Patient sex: F
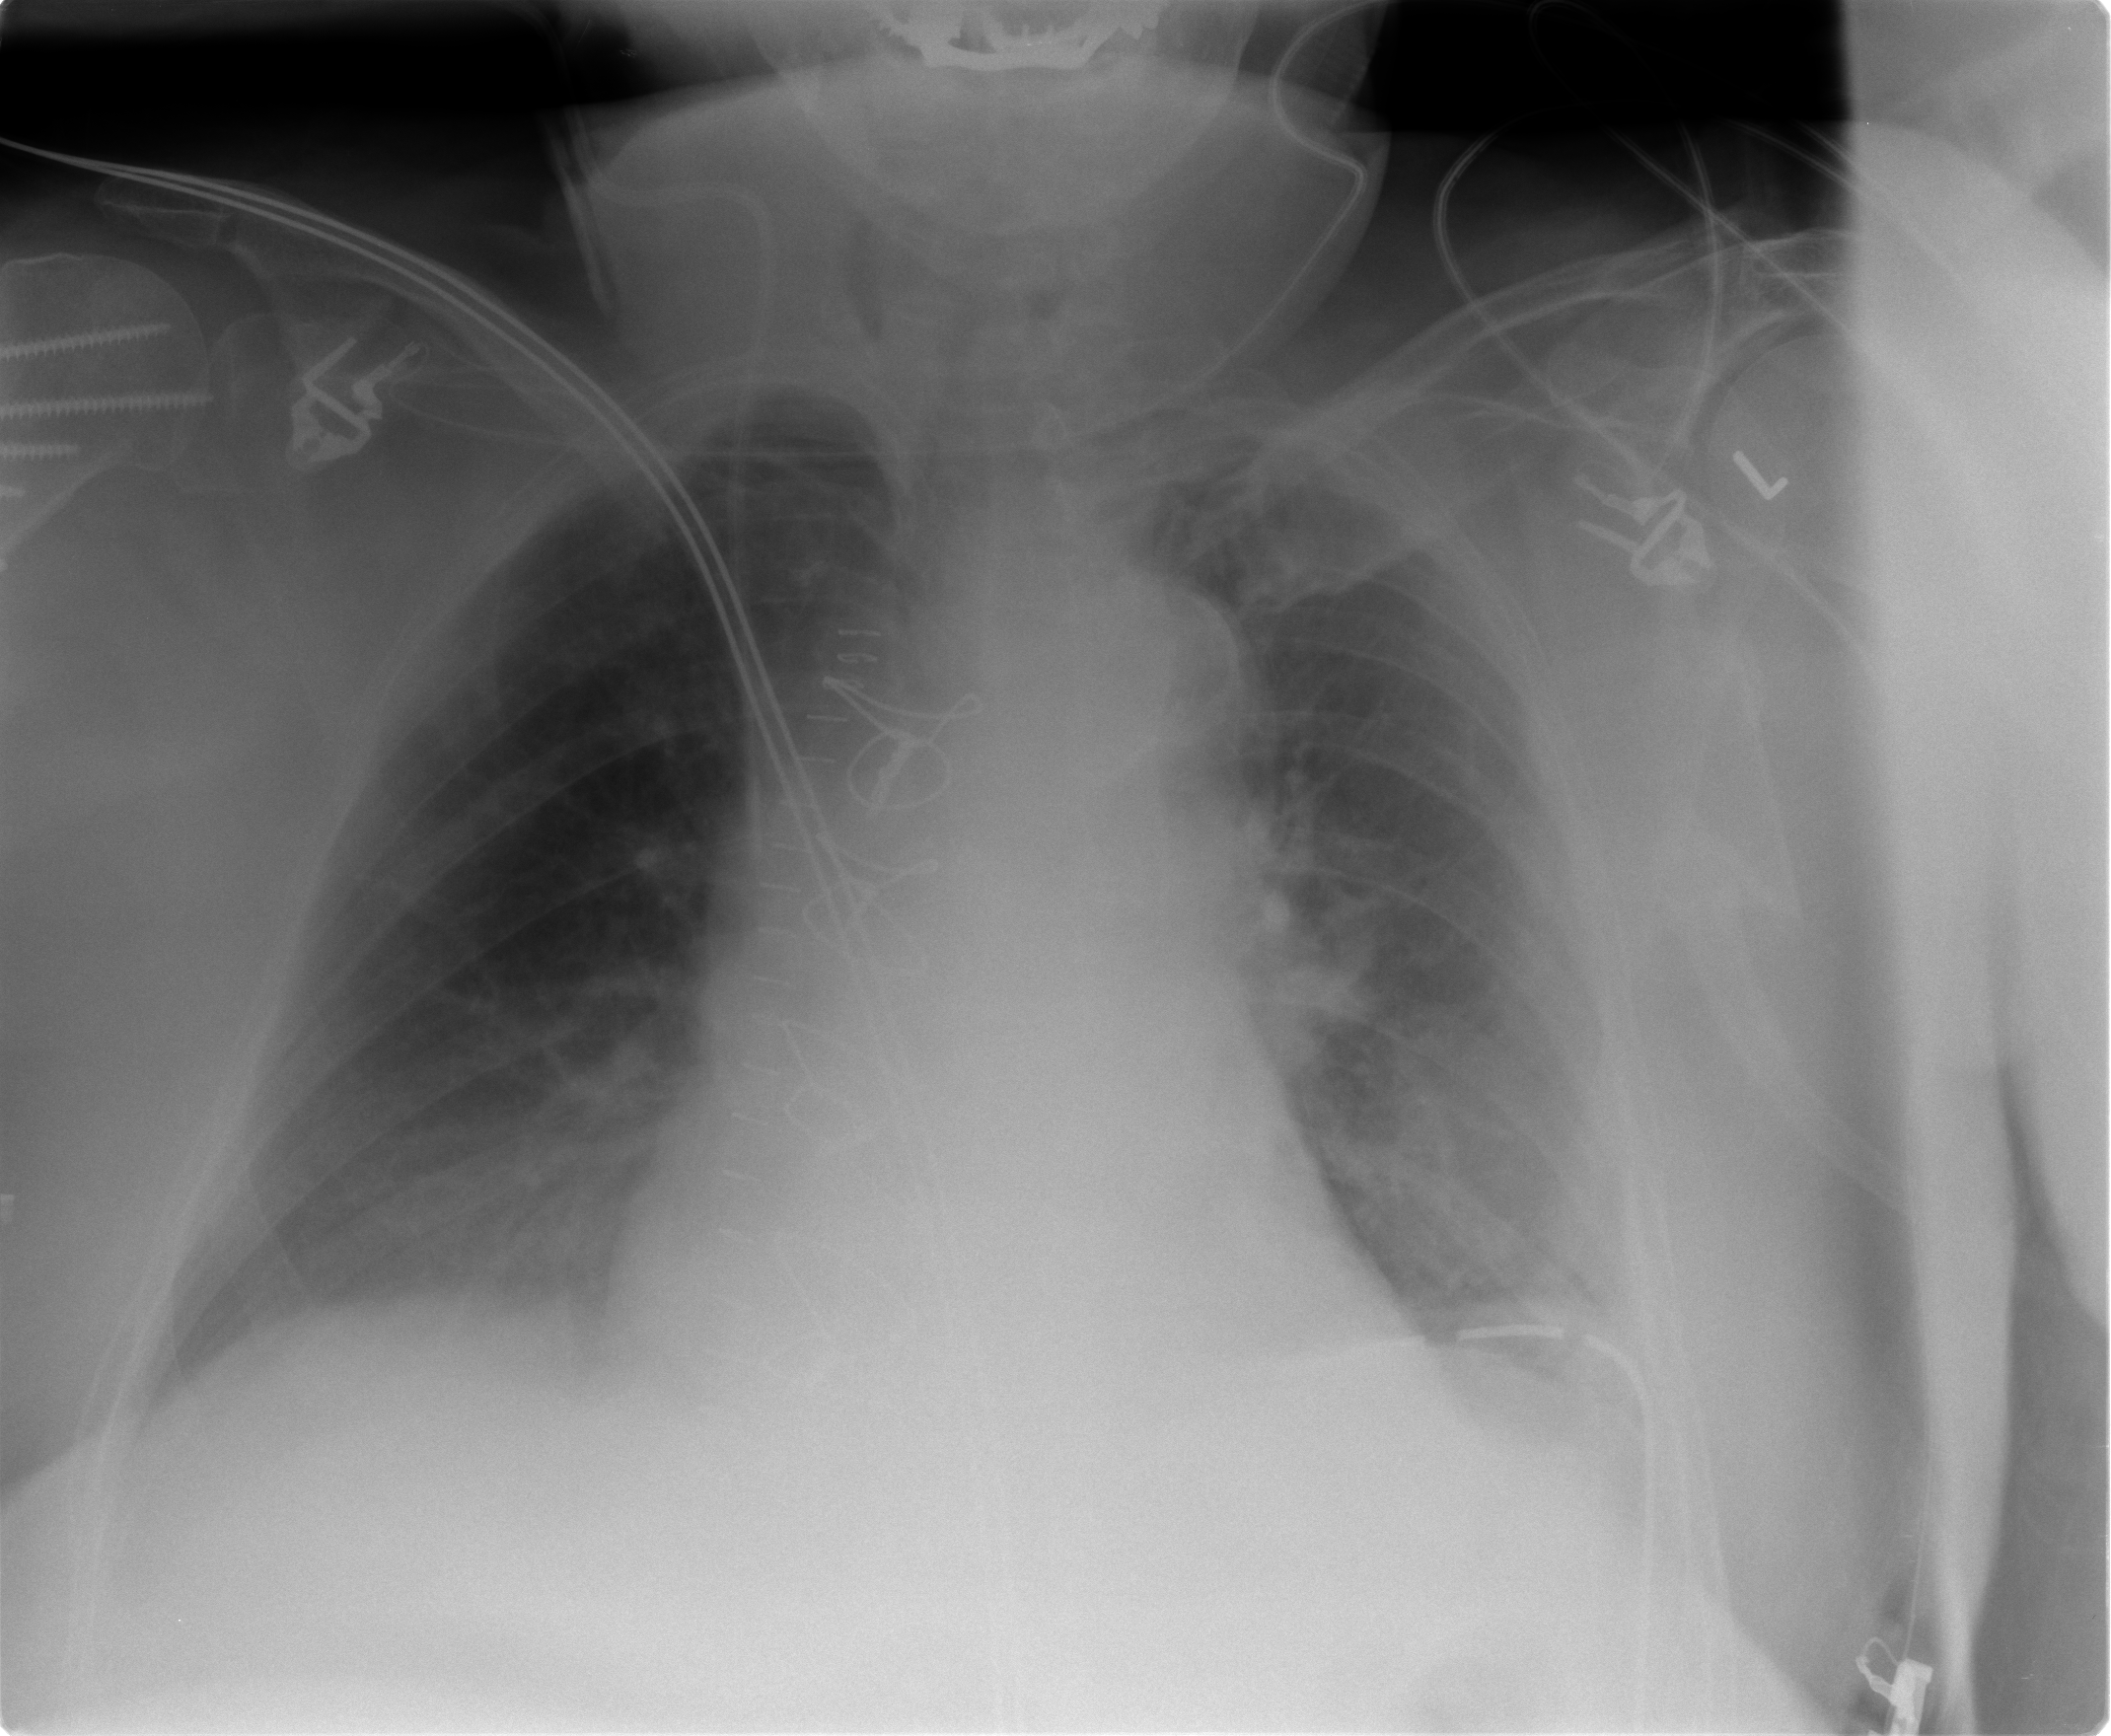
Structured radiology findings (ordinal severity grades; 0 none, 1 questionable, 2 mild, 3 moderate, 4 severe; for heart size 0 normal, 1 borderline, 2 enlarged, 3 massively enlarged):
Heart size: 0
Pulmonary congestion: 1
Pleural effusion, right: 0
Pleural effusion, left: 1
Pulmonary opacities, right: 0
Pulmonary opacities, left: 0
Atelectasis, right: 0
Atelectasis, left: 2